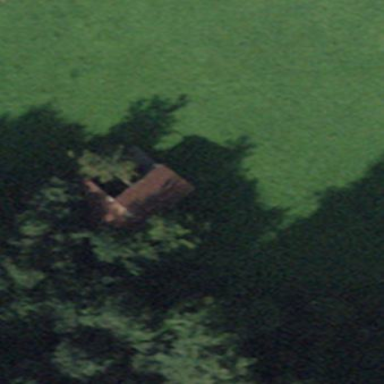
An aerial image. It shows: Rural barn.